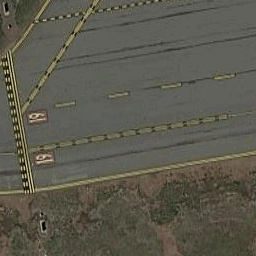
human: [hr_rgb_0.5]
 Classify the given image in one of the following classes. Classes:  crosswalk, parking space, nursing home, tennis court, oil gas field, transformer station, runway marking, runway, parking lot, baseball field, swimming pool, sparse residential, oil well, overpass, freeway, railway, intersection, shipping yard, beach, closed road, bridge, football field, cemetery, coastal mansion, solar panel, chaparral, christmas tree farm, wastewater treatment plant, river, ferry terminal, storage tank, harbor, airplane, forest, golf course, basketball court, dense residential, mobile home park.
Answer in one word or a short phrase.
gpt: runway marking